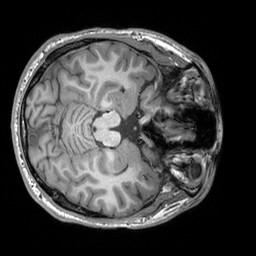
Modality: T1w
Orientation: axial
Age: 20
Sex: male
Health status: healthy
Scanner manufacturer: siemens
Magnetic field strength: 3 T
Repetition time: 2.3 s
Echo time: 0.00303 s